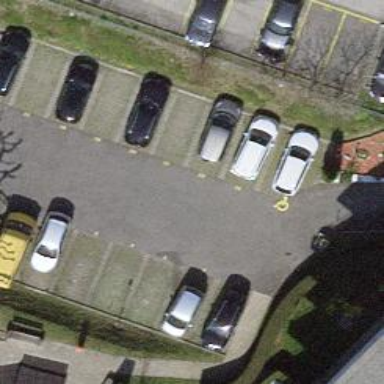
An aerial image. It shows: Road serving as parking aisle.